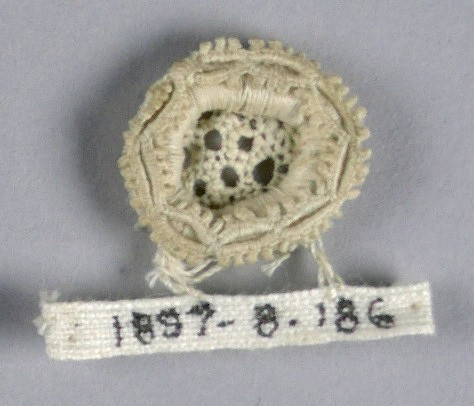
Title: Fragment
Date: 17th century
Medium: linen Technique: needle lace
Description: Fragment in a rosette pattern with an openwork center.